Question: I have got myself into a situation and cannot figure out how to go about highlighting text in css or jQuery. I want to have an image on the left and one on the right and then a repeated image in between. There are a few long words using this so I need it to be as dynamic as possible.
What i need it to look like:

Can anyone give me guidance as how to go about doing something like this? For illustration purposes we can call the images ImgLeft.png ImgRepeat.png and imgRight.png
The HTML would just be a paragraph
'''
<p class="HighlightedText">Attention to detail</p>
'''
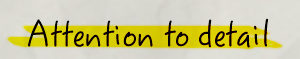
Answer: In CSS, you can specify multiple background images (and their associated properties) like this:
'''
. HighlightedText {
background-image: url('ImgLeft.png'), url('ImgRepeat.png'), url('ImgRight.png');
background-position: left cneter, center center, right center;
background-repeat: no-repeat, repeat-x, no-repeat;
}
'''
Make sure the paths to the images are correct. You might need to adjust the size as well with 'background-size'.